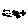
Label: star